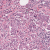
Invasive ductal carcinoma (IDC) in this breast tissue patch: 1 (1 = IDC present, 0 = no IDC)